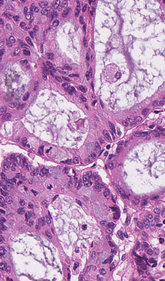
Tumor epithelial tissue: yes
Tumor-associated stroma tissue: no
Normal tissue: no